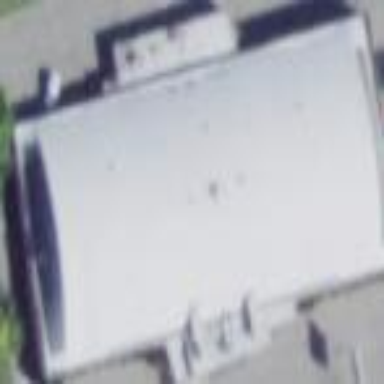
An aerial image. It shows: Building with bowling alley inside.